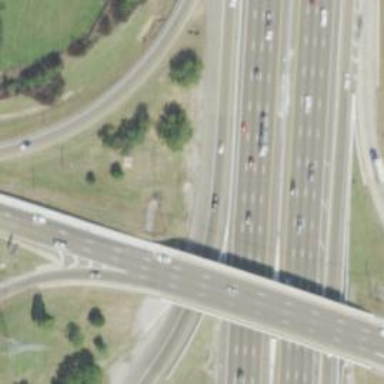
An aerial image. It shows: Asphalt motorway.